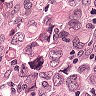
Metastatic tissue present: yes